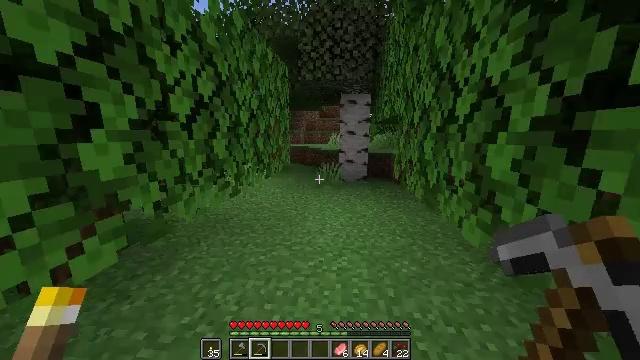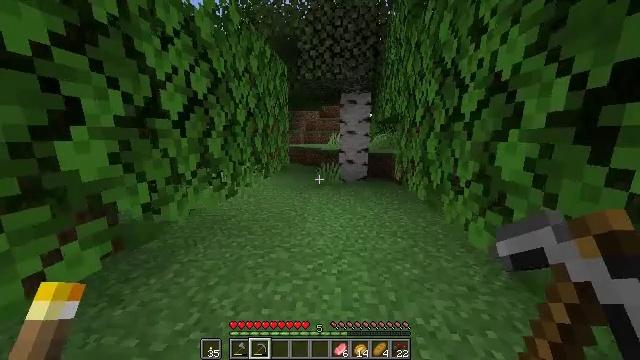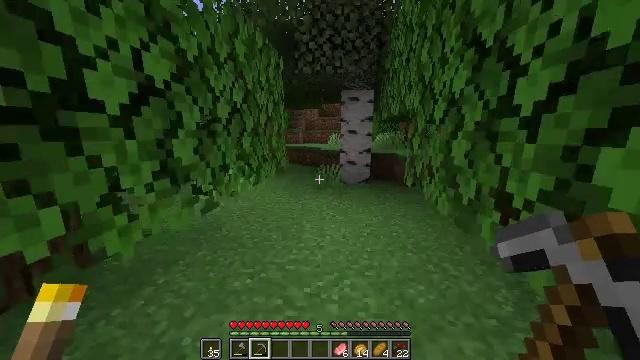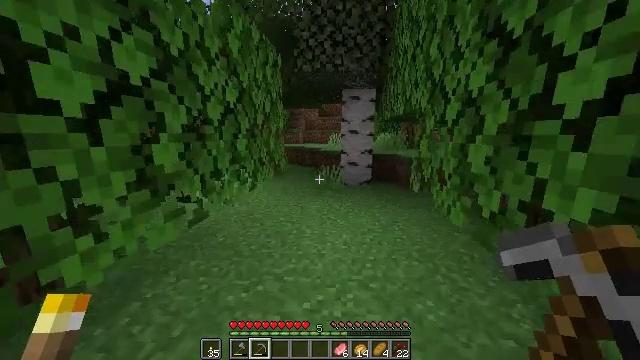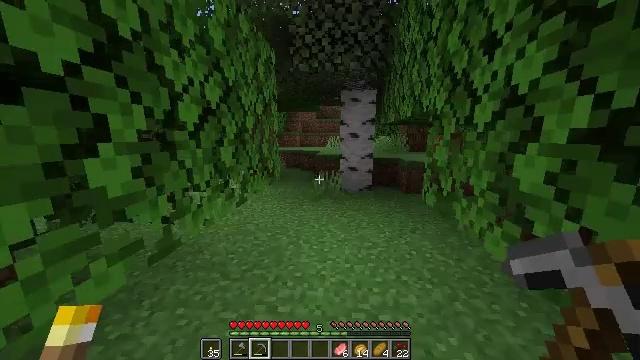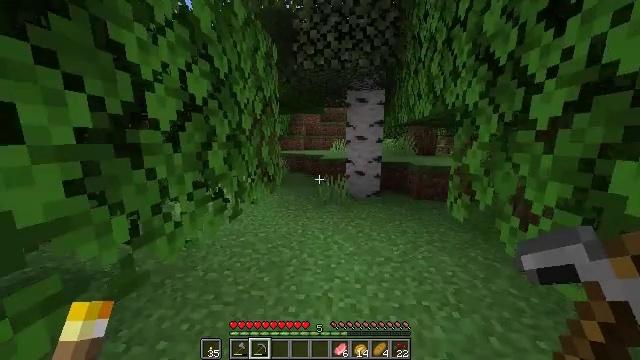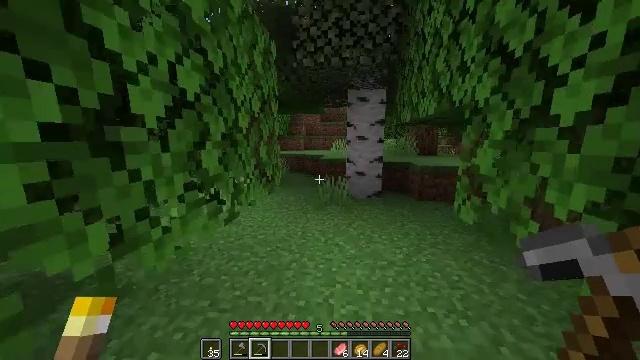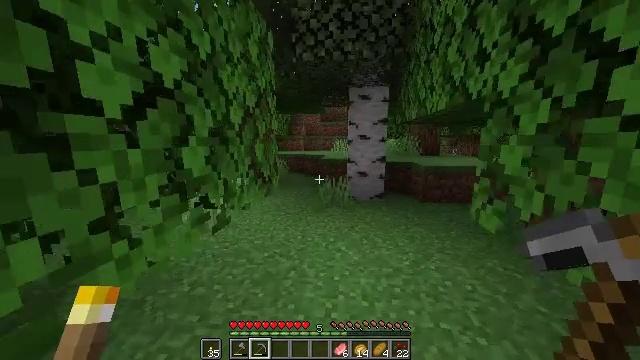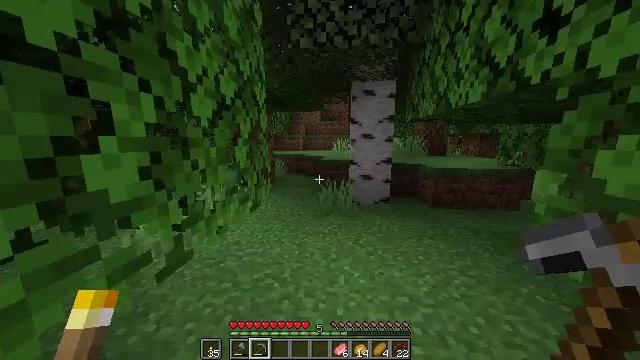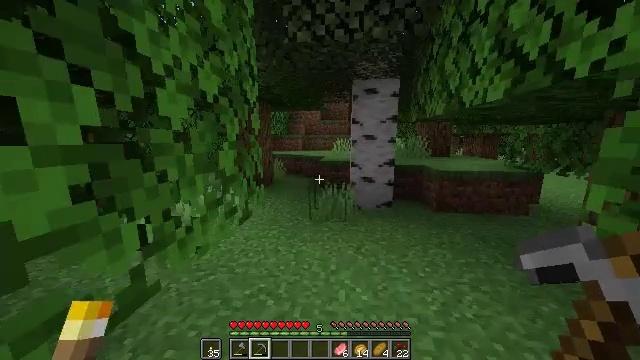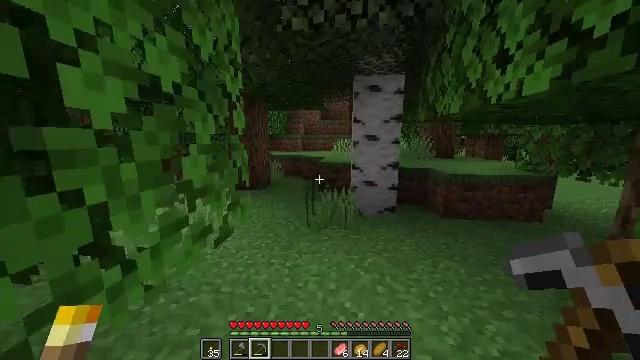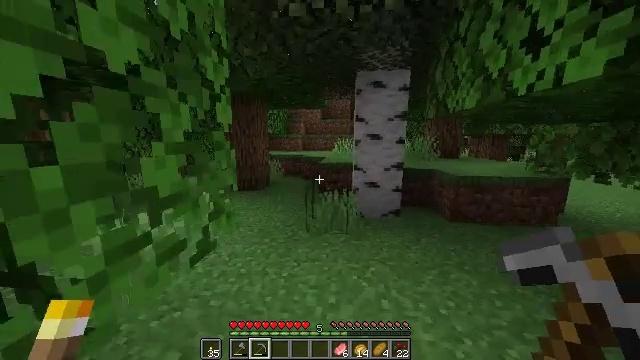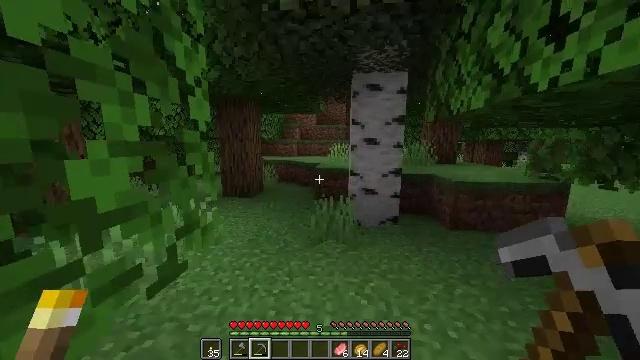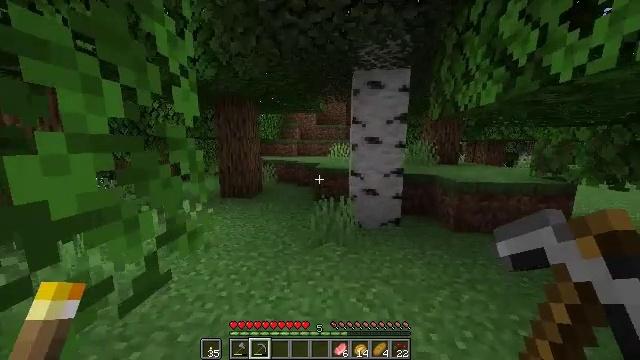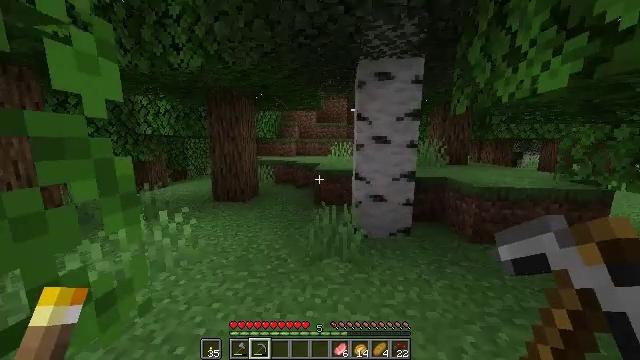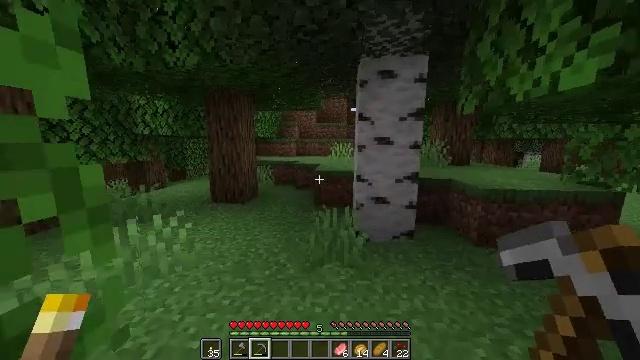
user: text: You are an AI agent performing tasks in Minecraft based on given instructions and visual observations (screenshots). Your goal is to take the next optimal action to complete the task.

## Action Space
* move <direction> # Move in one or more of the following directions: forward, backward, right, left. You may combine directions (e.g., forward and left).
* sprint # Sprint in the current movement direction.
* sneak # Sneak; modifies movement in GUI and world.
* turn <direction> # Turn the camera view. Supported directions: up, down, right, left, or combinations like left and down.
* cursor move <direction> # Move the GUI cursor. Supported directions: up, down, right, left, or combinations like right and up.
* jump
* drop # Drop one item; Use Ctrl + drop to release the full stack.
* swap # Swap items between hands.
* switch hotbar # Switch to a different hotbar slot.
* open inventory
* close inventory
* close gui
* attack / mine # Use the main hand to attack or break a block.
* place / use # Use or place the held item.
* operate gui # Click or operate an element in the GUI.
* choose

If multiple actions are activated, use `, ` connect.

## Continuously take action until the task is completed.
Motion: motion action
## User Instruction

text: Gather spruce leaves to collect foliage.
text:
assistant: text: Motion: move forward, sprint
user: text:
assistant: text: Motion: move forward, sprint
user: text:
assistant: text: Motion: move forward, sprint
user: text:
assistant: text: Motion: move forward, sprint
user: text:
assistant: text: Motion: move forward, sprint, turn left
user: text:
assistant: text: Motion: move forward, sprint
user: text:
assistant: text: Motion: move forward, sprint
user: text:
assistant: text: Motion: move forward, sprint
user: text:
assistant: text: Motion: move forward, sprint
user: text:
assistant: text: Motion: move forward, sprint
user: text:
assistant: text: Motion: move forward, sprint
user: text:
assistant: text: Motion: move forward, sprint, turn right and up
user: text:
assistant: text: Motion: move forward, sprint
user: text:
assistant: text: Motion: move forward, sprint
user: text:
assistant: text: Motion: move forward, sprint
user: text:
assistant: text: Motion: move forward, sprint
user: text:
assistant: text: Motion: move forward, sprint
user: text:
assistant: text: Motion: move forward, sprint
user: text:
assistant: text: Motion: move forward and move left, sprint
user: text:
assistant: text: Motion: move forward and move left, sprint, turn left
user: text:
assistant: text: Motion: move forward, sprint, turn left
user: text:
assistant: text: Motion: move forward and move right, sprint, turn left
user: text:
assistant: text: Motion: move forward and move right, sprint
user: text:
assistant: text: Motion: move forward and move right, sprint
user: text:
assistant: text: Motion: move forward and move right, sprint
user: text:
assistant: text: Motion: move forward and move right, sprint
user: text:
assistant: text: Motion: move forward and move right, sprint
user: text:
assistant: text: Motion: move forward and move right, sprint
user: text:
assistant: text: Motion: move forward and move right, sprint
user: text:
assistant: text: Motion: move forward and move right, sprint